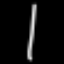
Label: chair